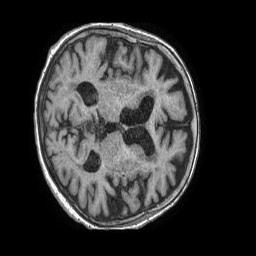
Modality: T1w
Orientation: axial
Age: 70
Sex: female
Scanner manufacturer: philips
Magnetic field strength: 1.5 T
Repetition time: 0.007883 s
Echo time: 0.003673 s